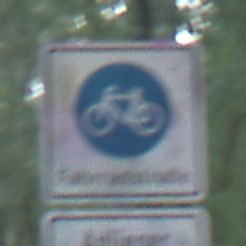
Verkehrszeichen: BeginnFahrradstrasse
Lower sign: PersonengruppenFrei2
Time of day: SunriseSunset
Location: Outdoor (Nature)
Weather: NotSpecified
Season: Autumn
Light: Natural